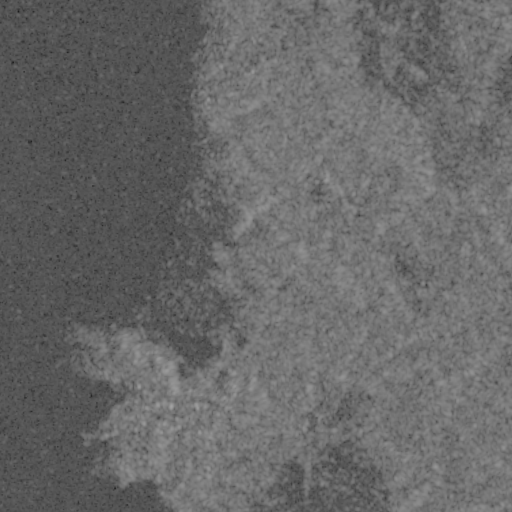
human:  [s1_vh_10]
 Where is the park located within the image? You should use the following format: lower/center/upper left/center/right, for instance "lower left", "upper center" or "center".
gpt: The park is located in the lower left of the image.
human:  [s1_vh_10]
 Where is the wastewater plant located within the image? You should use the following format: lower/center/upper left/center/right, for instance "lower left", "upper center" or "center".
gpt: The wastewater plant is located in the lower center of the image.
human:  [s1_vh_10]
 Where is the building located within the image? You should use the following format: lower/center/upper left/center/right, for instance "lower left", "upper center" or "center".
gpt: There is no building in the image.

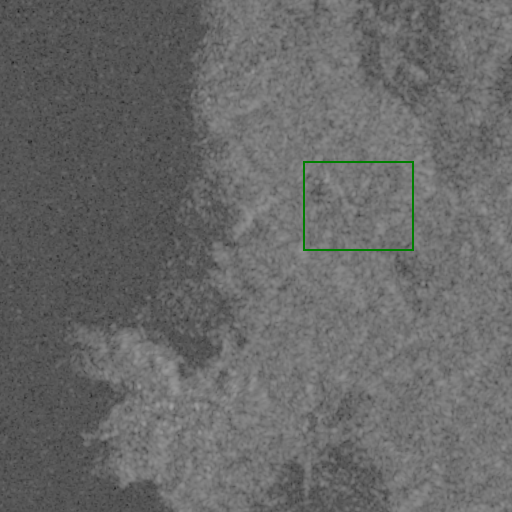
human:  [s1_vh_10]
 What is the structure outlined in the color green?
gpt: The structure outlined in green is a crop field.
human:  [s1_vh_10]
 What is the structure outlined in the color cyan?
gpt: There is no cyan outline.